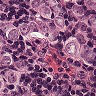
Metastatic tissue present: yes